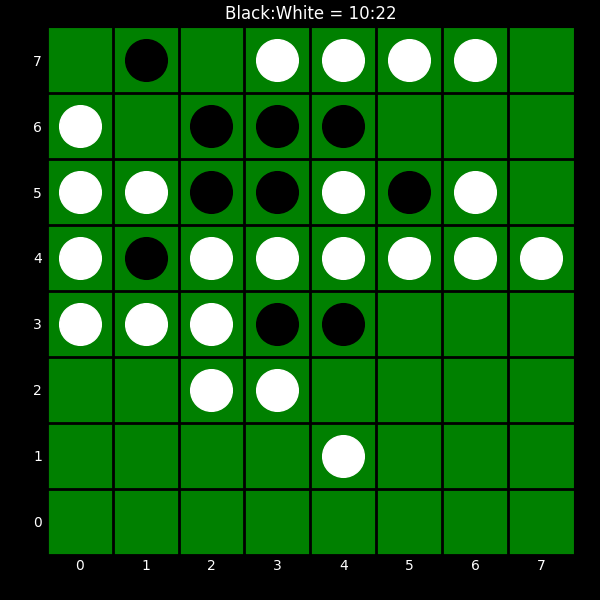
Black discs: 10
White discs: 22